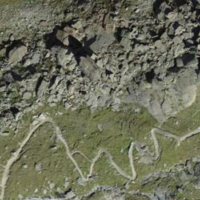
EUNIS habitat code: 48
Species observed at this site:
Aglais urticae
Parnassia palustris